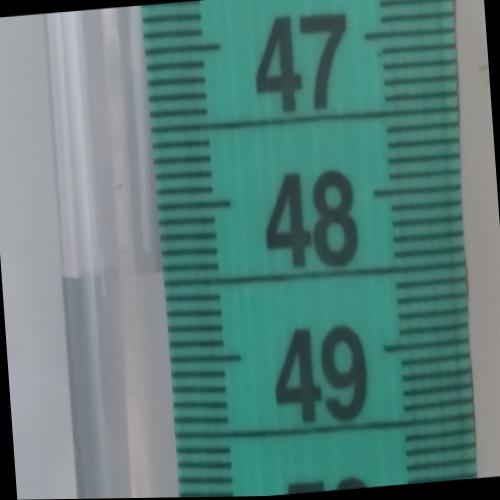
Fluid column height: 48.4 cm